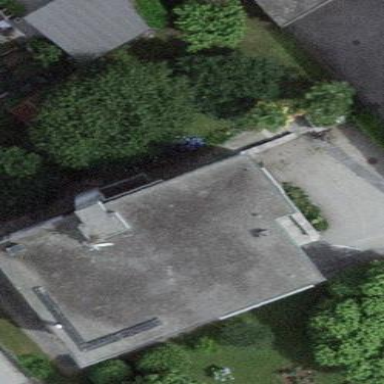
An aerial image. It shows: Building with flat roof made of gravel.